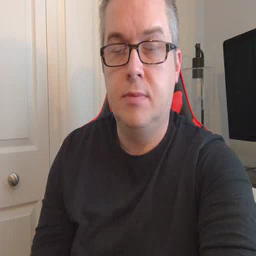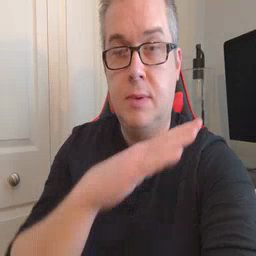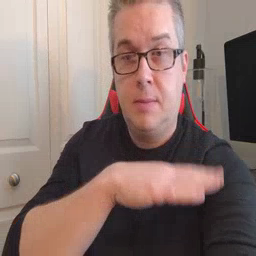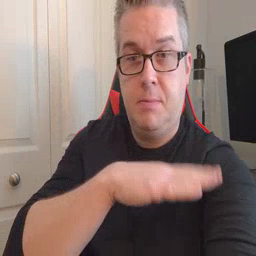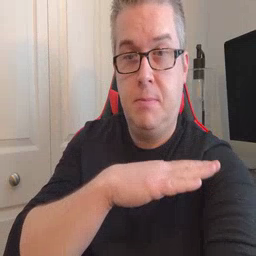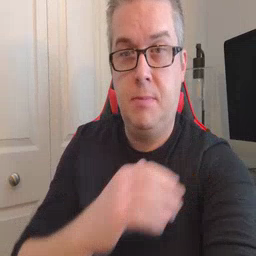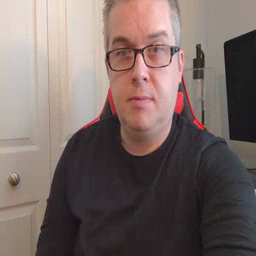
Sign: table